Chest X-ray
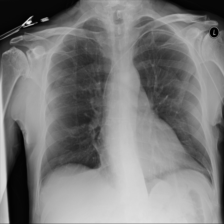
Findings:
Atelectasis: negative
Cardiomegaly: negative
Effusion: negative
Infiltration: negative
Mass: negative
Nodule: negative
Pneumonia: negative
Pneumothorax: negative
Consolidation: negative
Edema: negative
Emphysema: negative
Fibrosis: negative
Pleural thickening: negative
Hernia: negative